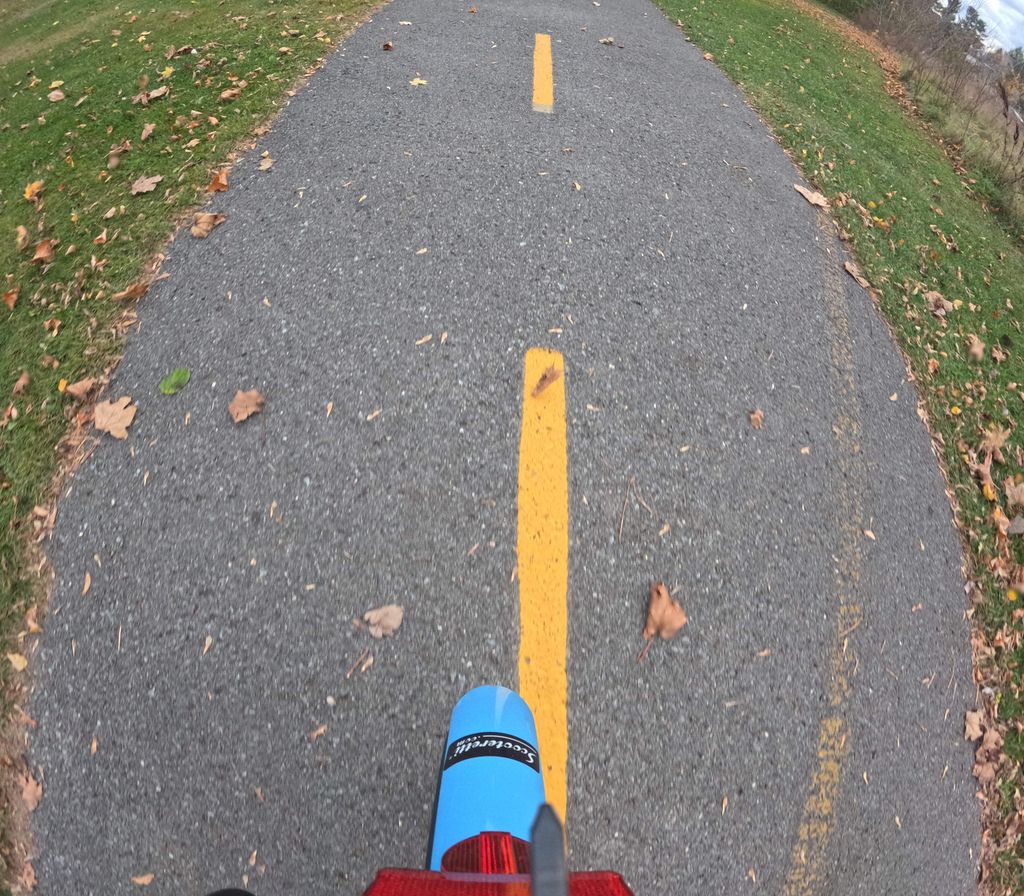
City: ottawa-gatineau